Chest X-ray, PA view. Patient: 50 years old, sex M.
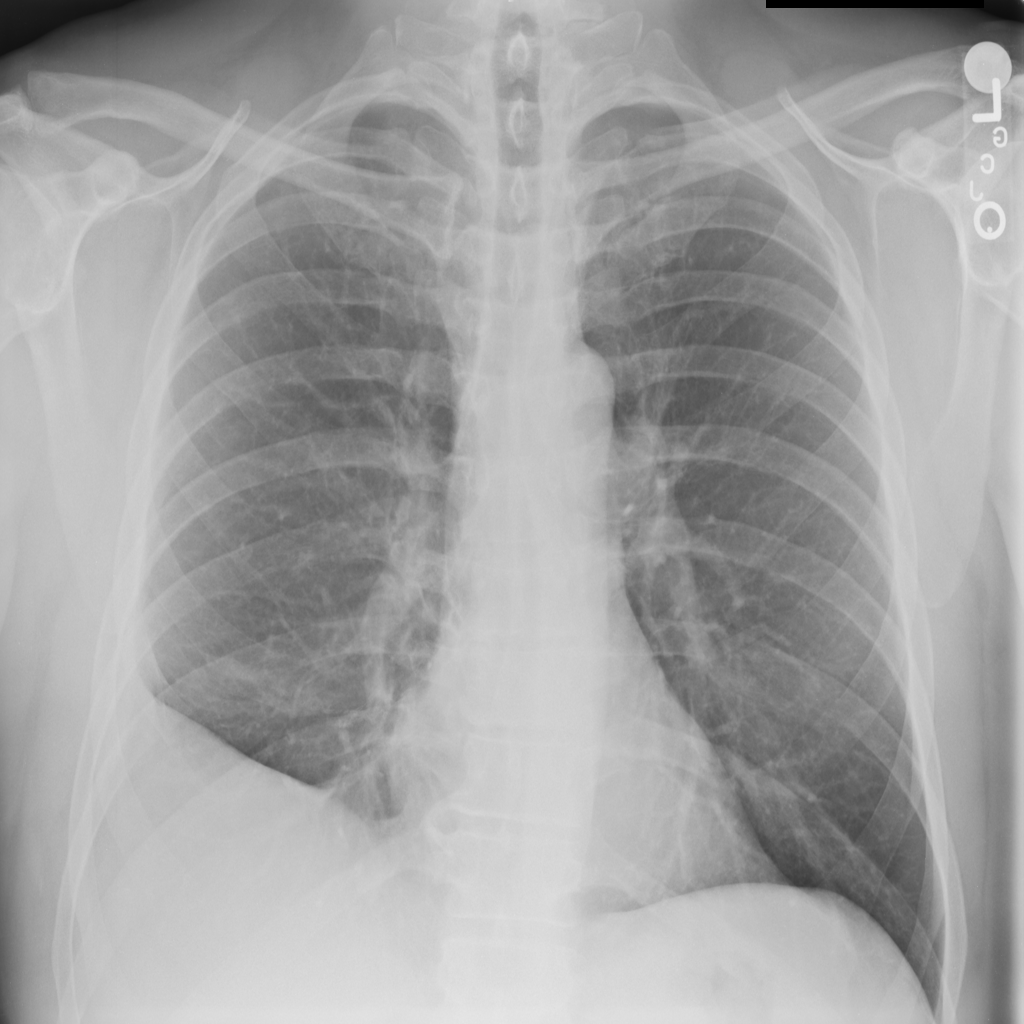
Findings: No Finding